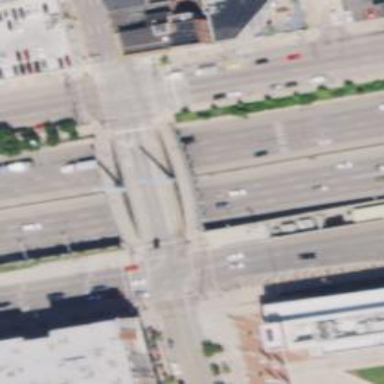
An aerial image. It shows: Tertiary road crossing over tram bridge with embedded rails.